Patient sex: M
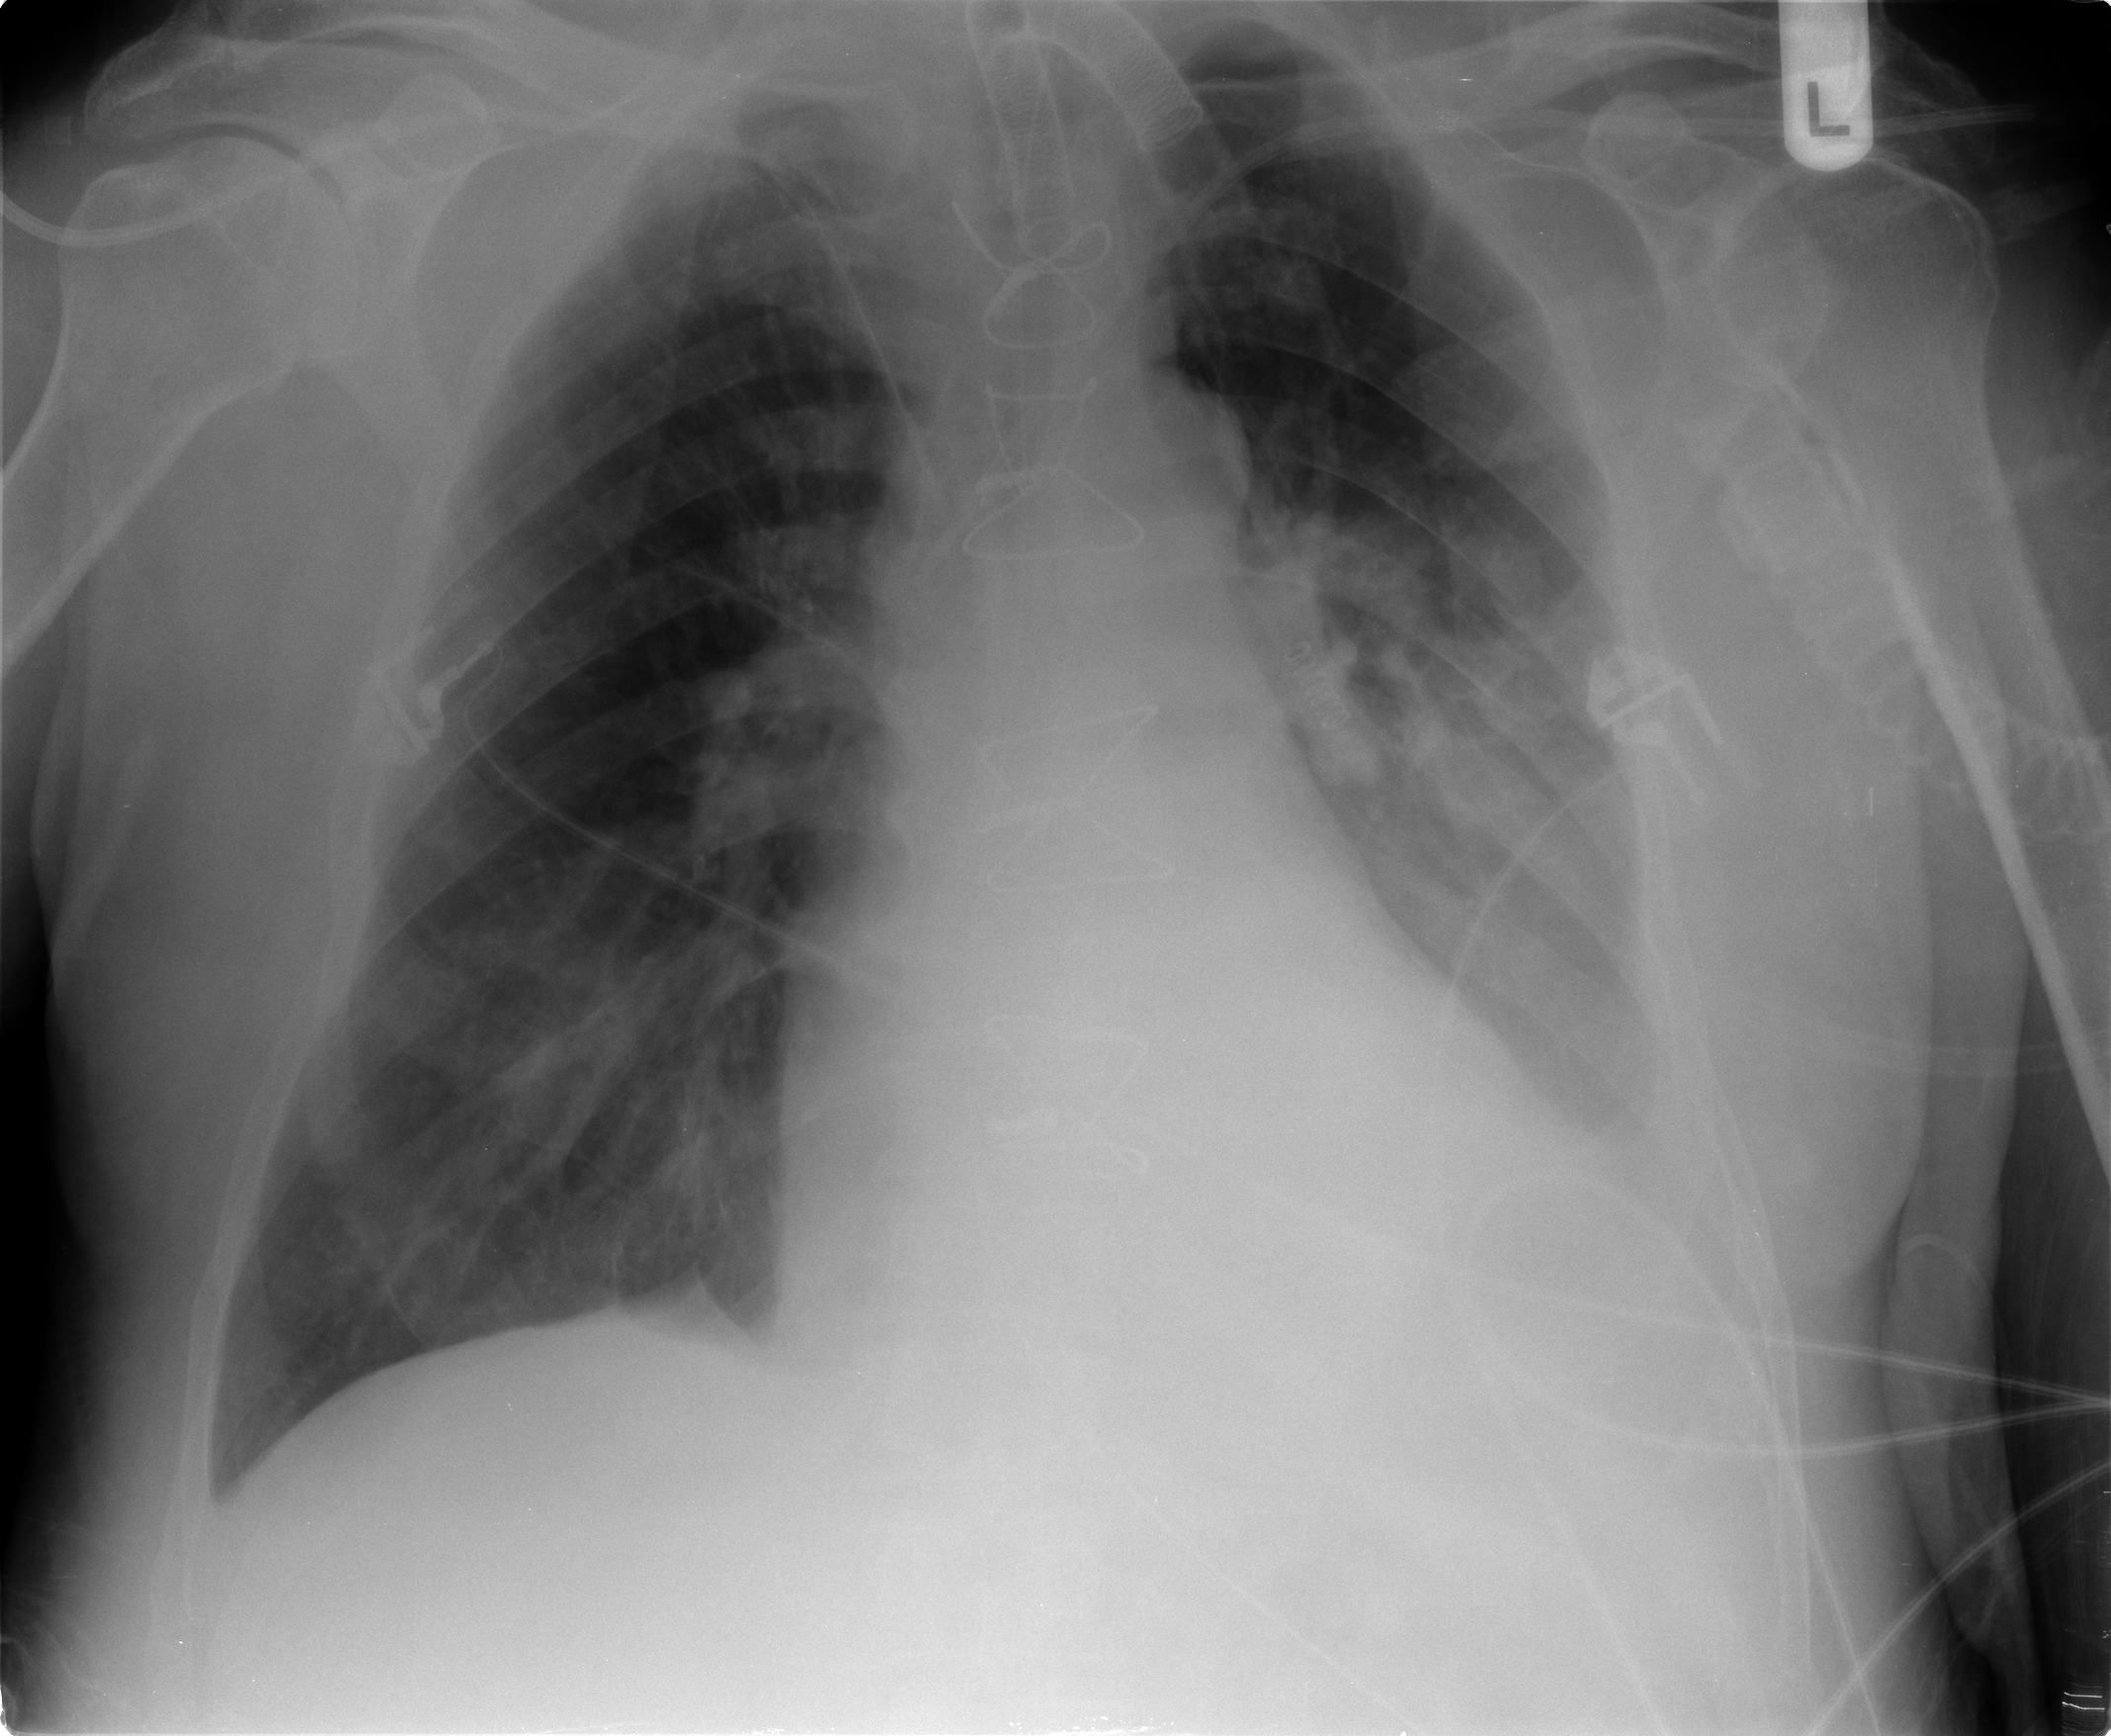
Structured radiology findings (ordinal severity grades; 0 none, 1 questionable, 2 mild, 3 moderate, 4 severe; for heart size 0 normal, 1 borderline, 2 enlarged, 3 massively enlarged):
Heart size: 3
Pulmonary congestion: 1
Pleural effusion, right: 0
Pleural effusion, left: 3
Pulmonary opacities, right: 0
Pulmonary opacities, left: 0
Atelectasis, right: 2
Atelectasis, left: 3